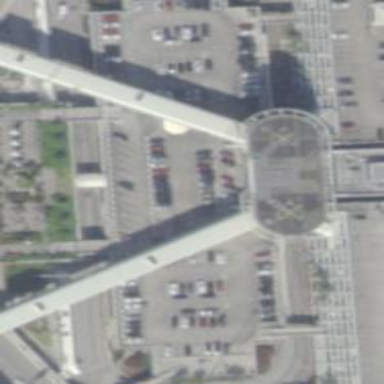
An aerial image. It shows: Image showing helipad at airport.